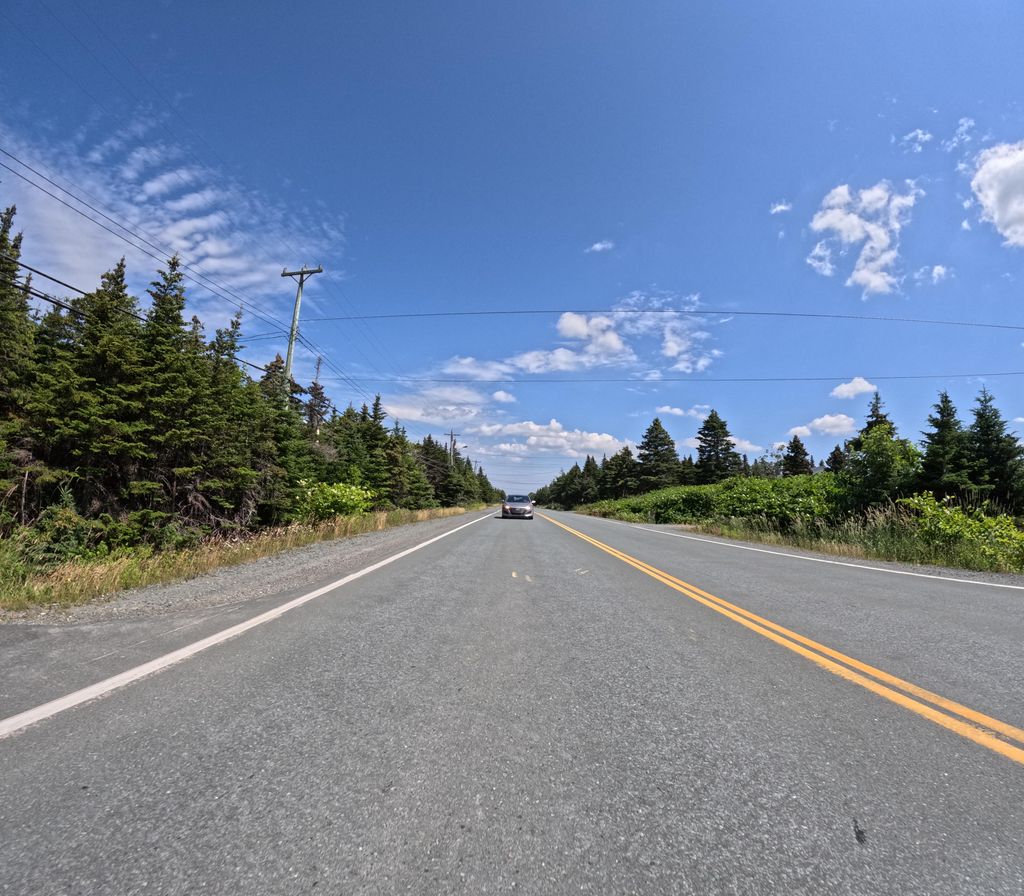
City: st_johns